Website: walmart
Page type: payment
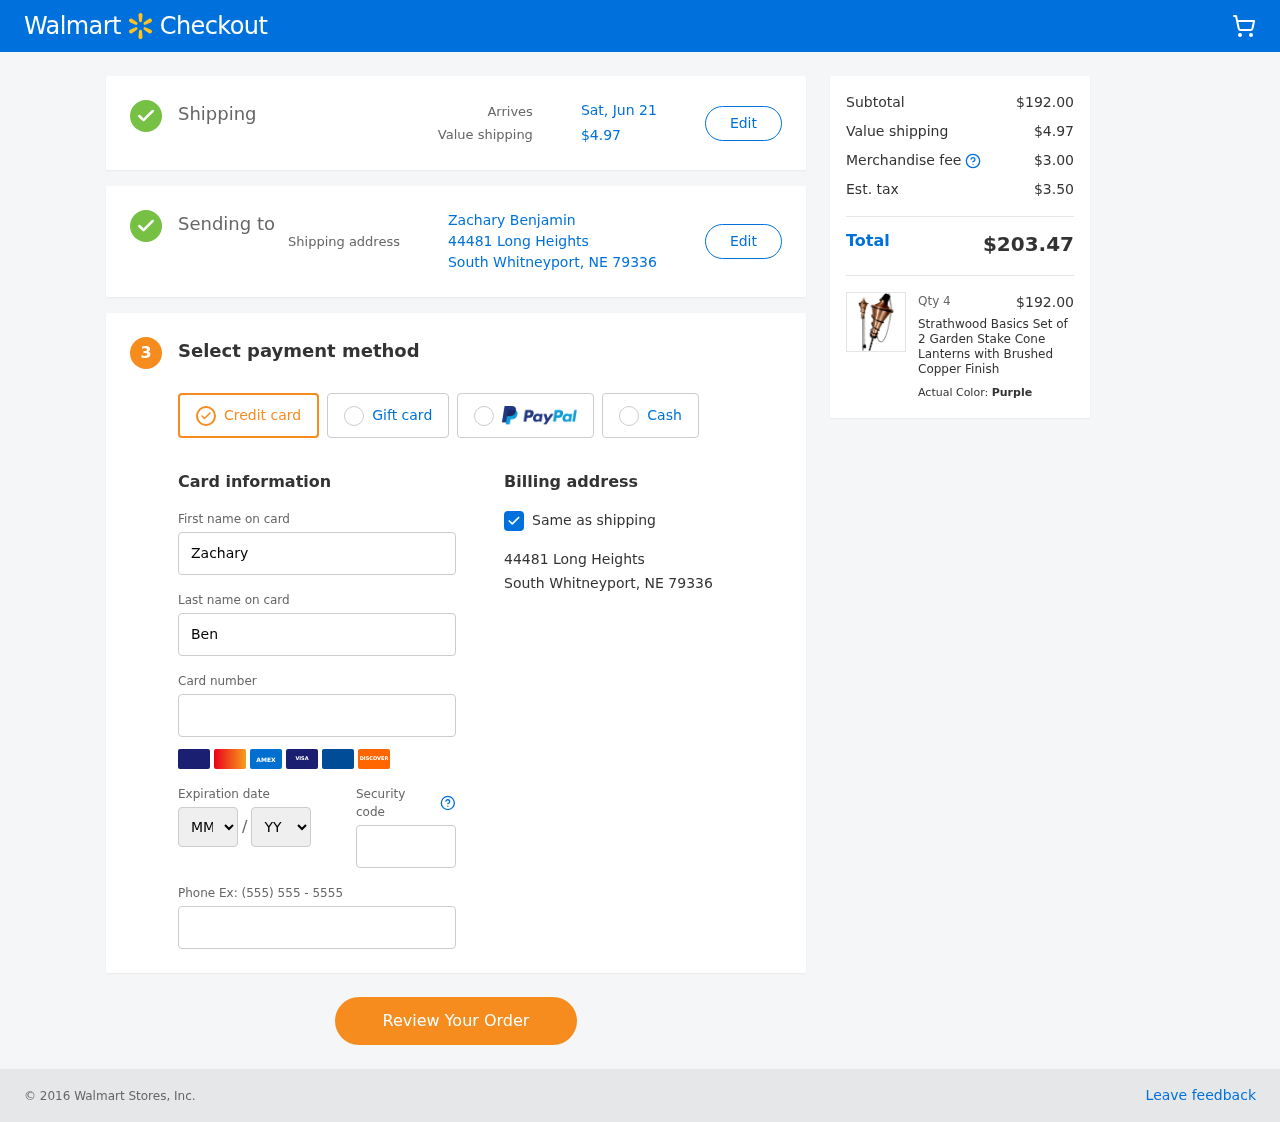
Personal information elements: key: PII_CARD_EXPIRY_MONTH
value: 11
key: PII_CARD_EXPIRY_YEAR
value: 27
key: PII_CITY_STATE_ZIP
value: South Whitneyport, NE 79336
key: PII_FULLNAME
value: Zachary Benjamin
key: PII_STREET
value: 44481 Long Heights
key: PII_FIRSTNAME
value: Zachary
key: PII_LASTNAME
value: Benjamin
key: PII_CARD_NUMBER
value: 3758 6454 7108 841
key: PII_CARD_CVV
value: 1866
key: PII_PHONE
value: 4819271632
Product elements: key: PRODUCT1_NAME
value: Strathwood Basics Set of 2 Garden Stake Cone Lanterns with Brushed Copper Finish
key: PRODUCT1_PRICE
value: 48
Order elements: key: ORDER_DELIVERY_DATE
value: Sat, Jun 21
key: ORDER_SHIPPING_COST
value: $4.97
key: ORDER_SUBTOTAL
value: $192.00
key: ORDER_MERCHANDISE_FEE
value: $3.00
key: ORDER_TAX
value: $3.50
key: ORDER_TOTAL
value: $203.47
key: ORDER_NUM_ITEMS
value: Qty 4